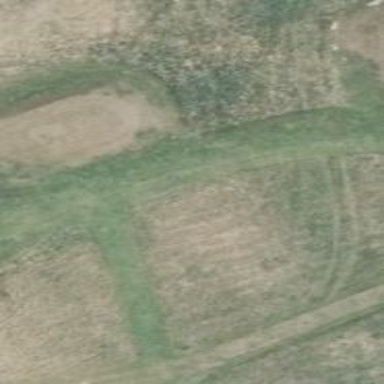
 graded as grade5. It is meant for golf cart use."